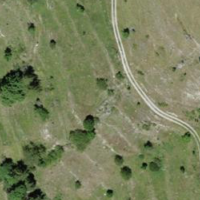
EUNIS habitat code: 24
Species observed at this site:
Ononis natrix